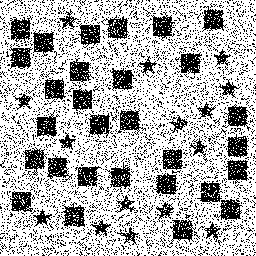
Squares: 29
Triangles: 0
Stars: 15
Total shapes: 44